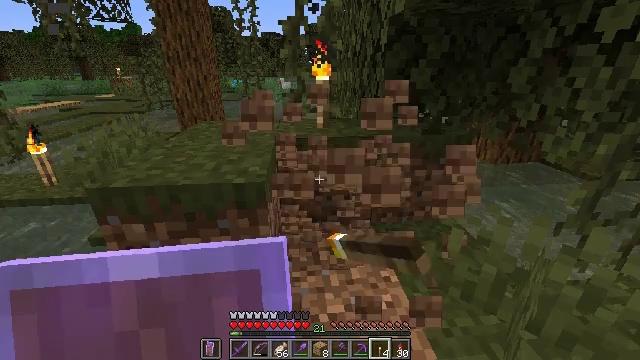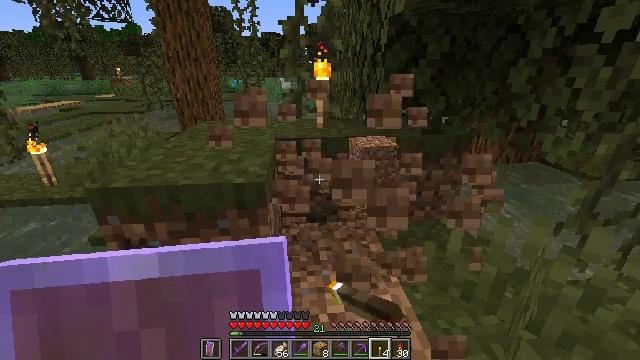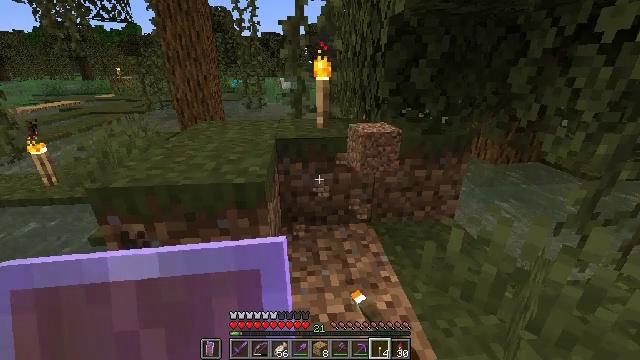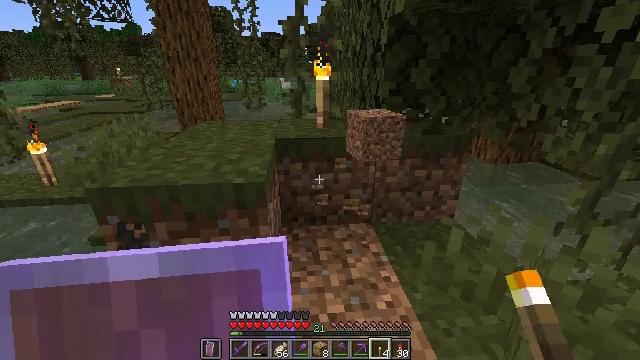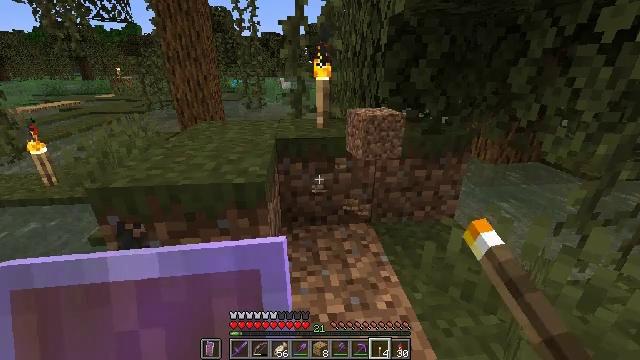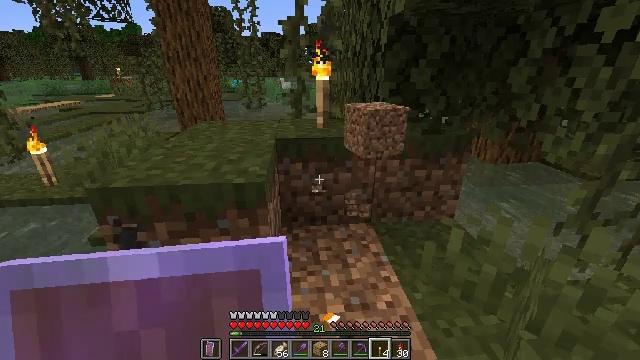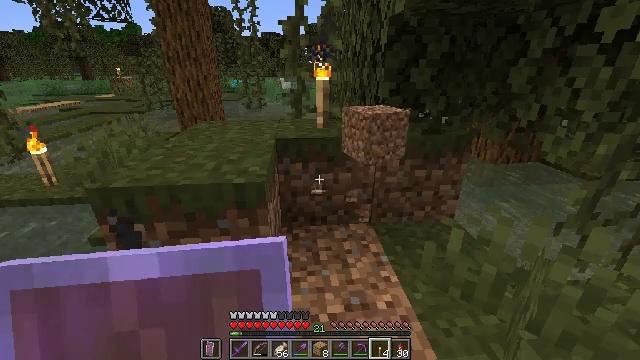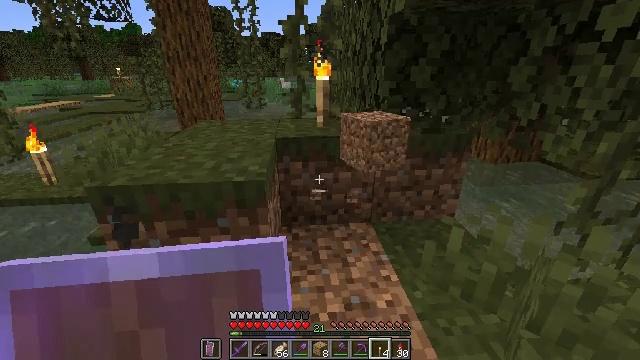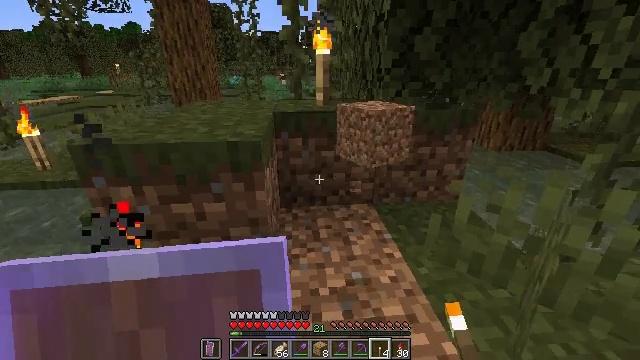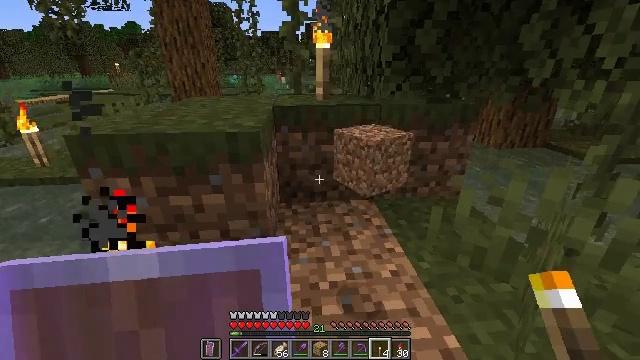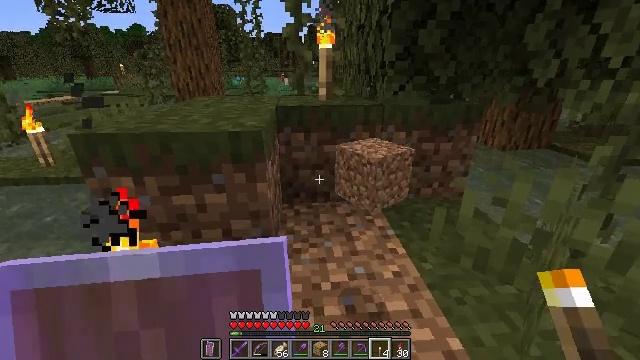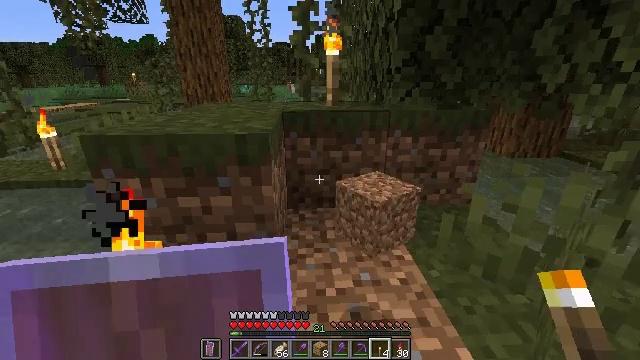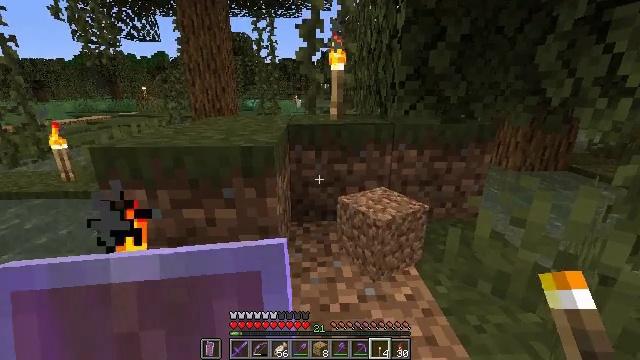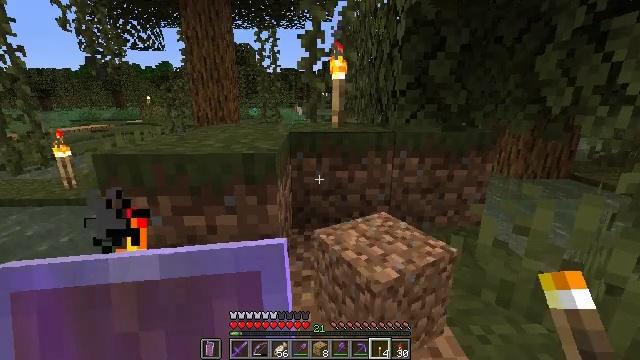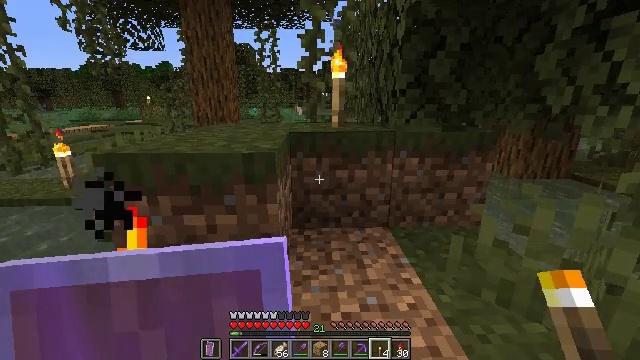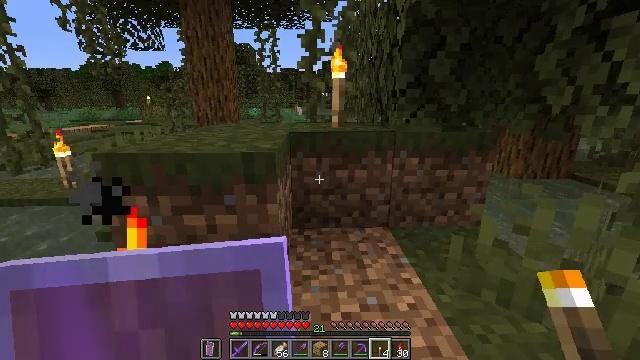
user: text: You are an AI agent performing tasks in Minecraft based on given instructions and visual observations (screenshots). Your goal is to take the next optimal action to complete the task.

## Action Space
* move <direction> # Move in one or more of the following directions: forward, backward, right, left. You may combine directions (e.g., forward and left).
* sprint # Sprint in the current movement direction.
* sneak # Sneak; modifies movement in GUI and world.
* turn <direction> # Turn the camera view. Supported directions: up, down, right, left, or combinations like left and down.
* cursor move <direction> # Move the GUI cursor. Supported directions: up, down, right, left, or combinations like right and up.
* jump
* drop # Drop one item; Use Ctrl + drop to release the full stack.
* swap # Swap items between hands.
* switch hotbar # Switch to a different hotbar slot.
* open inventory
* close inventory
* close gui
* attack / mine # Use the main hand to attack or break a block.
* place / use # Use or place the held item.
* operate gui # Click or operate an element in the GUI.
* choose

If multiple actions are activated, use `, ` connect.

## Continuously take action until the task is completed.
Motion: motion action
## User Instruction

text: Mine grass block from the ground.
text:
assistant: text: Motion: attack / mine
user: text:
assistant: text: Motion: attack / mine
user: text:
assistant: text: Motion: attack / mine
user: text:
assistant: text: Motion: no_op
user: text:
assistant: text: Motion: no_op
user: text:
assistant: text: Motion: sneak
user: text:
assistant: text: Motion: sneak
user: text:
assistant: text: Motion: sneak
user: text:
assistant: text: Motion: sneak
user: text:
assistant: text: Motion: sneak
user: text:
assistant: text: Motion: sneak, turn left and up
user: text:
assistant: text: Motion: sneak, turn left and up
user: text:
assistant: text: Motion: sneak, turn up
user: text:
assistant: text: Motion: sneak
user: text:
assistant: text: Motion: sneak
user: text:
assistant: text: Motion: sneak
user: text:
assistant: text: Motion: sneak
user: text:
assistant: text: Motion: sneak
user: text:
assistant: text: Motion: sneak
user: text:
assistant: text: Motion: sneak
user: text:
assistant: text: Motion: sneak
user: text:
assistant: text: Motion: sneak
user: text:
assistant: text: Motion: sneak
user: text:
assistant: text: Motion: sneak, turn left
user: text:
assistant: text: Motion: sneak, turn left and up
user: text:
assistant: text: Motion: sneak, turn left
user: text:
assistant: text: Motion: sneak, turn left
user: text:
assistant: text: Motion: sneak, turn left
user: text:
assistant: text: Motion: sneak
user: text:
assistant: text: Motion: sneak